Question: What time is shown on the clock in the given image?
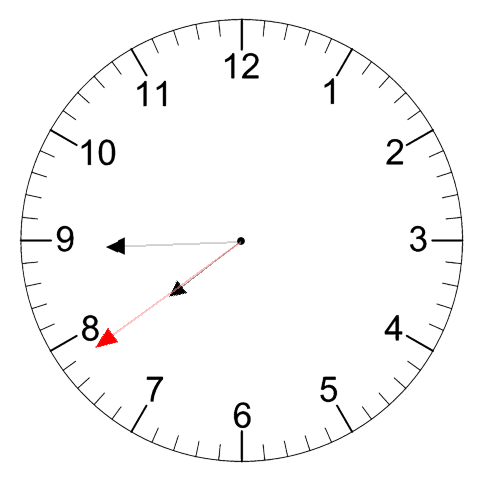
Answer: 07:44:39